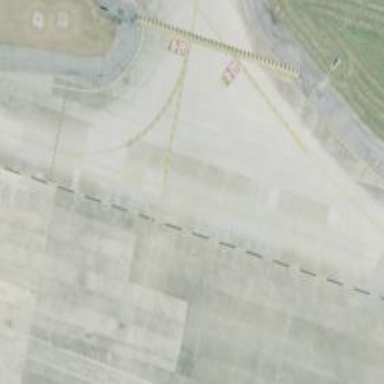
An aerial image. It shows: Image of taxiway at airport.